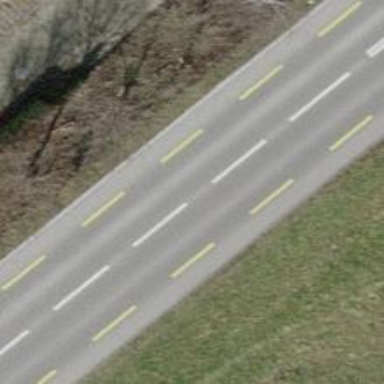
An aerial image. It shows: Tertiary road with asphalt surface. It includes cycle lane on both sides.